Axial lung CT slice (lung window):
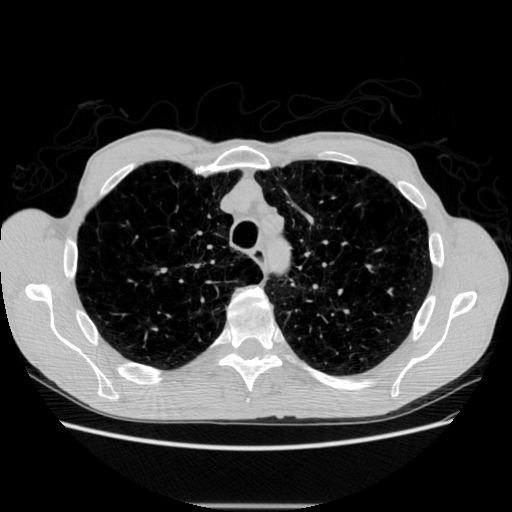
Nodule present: no